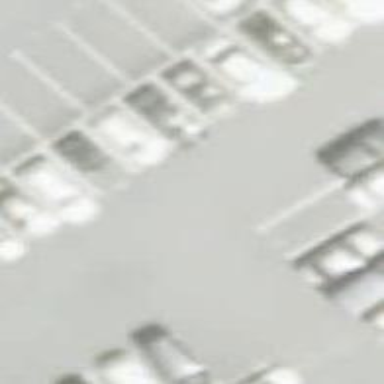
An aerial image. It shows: Parking aisle designated as service road.